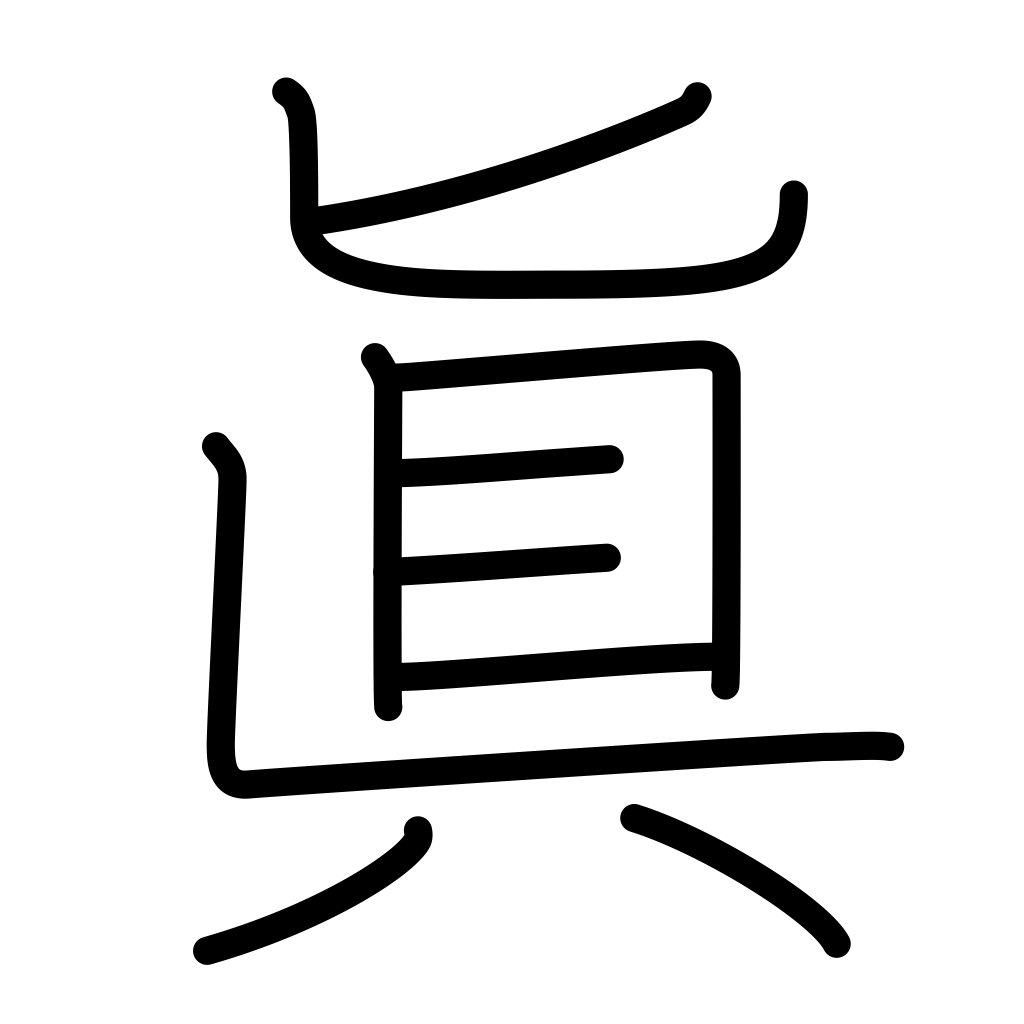
Meaning: truth, reality, Buddhist sect